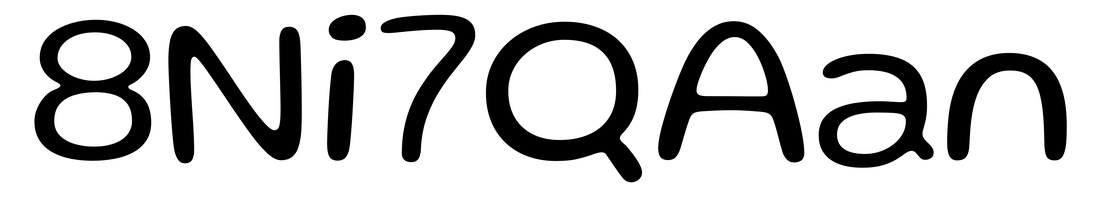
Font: Gluten_Light